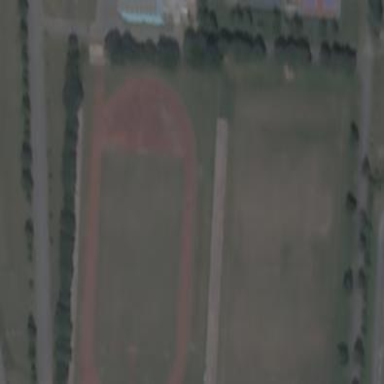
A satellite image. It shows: Athletics sports center located at leisure land.